The image folds the raw vibration samples of a bearing signal into a 2-D grayscale square (signal-to-image encoding). What is the most likely bearing condition (normal, inner_race, outer_race, ball)?
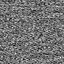
Answer: outer_race